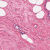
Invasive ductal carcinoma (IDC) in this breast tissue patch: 0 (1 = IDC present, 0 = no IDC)